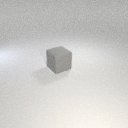
large gray rubber cube